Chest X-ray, PA view. Patient: 65 years old, sex M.
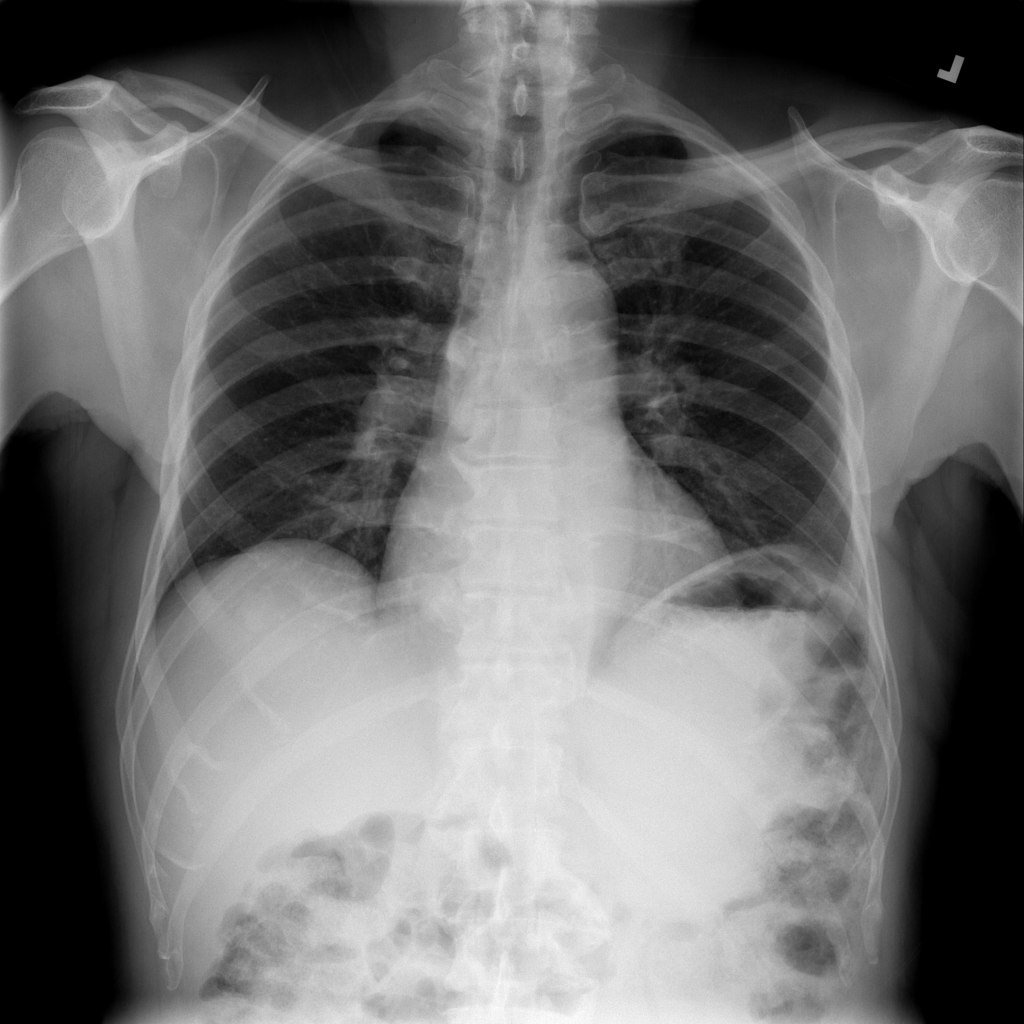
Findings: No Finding